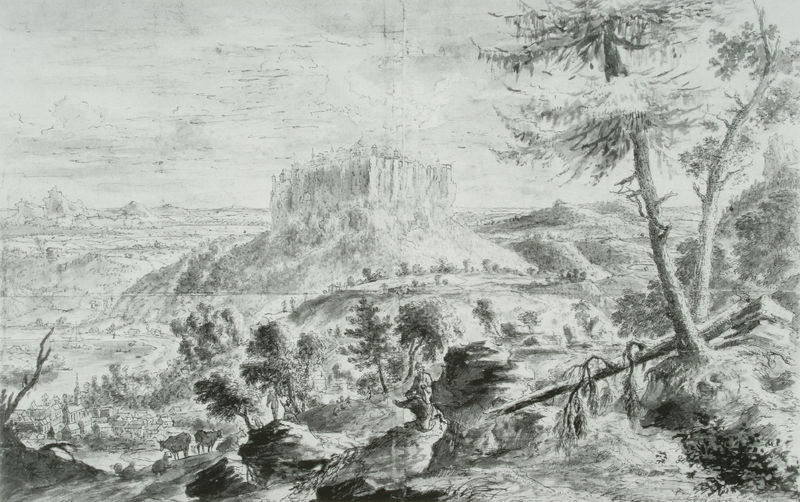
Titel: Königstein
Künstler: Johann Alexander Thiele
Standort: Dresden
Institution: Staatliche Kunstsammlungen, Kupferstich-Kabinett
Schlagwörter: baum, berg, blätter, dunkel, felsen, himmel, laub, mann, meer, schatten, wasser, weiß, wolken, aquarell, baumstämme, bäume, fluss, kirchturm, landschaft, menschen, see, sitzen, stadt, ufer, äste, frau, grau, hell, hut, hüte, licht, männer, schwarz, skizze, strasse, zeichnung, ausblick, blick, dach, gebäude, gras, haus, rasen, schloss, tier, tiere, weg, wiese, wolke, malerei, bart, mensch, stehen, stein, steine, öl, ast, baumstamm, ebene, erde, horizont, häuser, hügel, kühe, natur, stamm, strauch, vieh, weide, weite, zweige, busch, büsche, gebüsch, gewässer, kirche, pfad, sonne, sträucher, wege, boden, futter, blatt, pflanze, pflanzen, tal, wald, anhöhe, turm, bewölkt, aussicht, küste, papier, liegen, düster, studie, berge, bergig, fels, gebirge, hang, dorf, dächer, bergkette, eben, grafik, graphik, grasen, herde, kuh, wasserfarbe, linien, pause, rast, romantik, tannen, sturm, nadel, menschenleer, foto, panorama, vier, laviert, tusche, wasserfarben, ruine, rinder, schaf, burg, weiden, kloster, wandern, wurzel, erdboden, zweig, festung, wälder, lichtung, druck, schwarz-weiss, wolkig, bleistift, nadelbaum, tanne, pinsel, flora, rückansicht, unterholz, wurzeln, jäger, lanschaft, geäst, fressen, kapelle, nadelbäume, tannenbaum, siedlung, umgeknickt, felsbrocken, nadeln, gesträuch, brocken, gestrüpp, skizzen, schafe, hirte, hirten, äsen, bau, rasten, baumstumpf, wanderung, sakralbau, hügelkette, umgestürzt, kuhherde, tuschezeichnung, gra, schwarzweisss, natru, förster, baumwurzeln, abgebrochen, gebirgsweg, festunf, bergsporn, pausieren, seg, umgestürtzt, ummgefallen, vier kühe, windbruch, zweigge, zweug